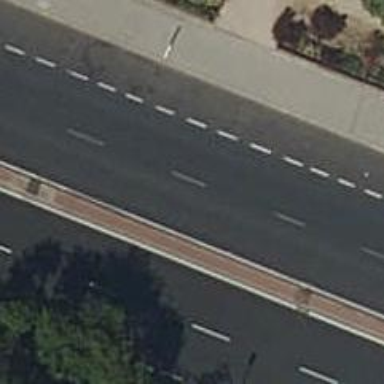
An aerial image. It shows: Pedestrian road.